Question: I have written a trigger that sends email once a row is performed.
'''
ALTER TRIGGER TR_SendMailOnDataRequest
ON DataRequest
AFTER INSERT
AS
BEGIN
SET NOCOUNT ON;
DECLARE
@DR_Id INT,
@DR_FullName VARCHAR(200),
@DR_Email VARCHAR(200),
@DR_Phone VARCHAR(20),
@UT_Name VARCHAR(50),
@DR_UserTypeOther VARCHAR(50) = NULL,
@D_Name VARCHAR(200),
@DR_RequestDate DATETIME,
@UF_LinkedFiles VARCHAR(MAX),
@DRN_Names VARCHAR(200),
@DR_Description VARCHAR(1200),
@DR_CreatedOn DATETIME,
@analystMailList VARCHAR(MAX),
@tableHtml NVARCHAR(MAX),
@downloadLink VARCHAR(MAX) = N'NONE'
SELECT @DR_Id = MAX(DR_Id) FROM dbo.DataRequest
SELECT
@DR_FullName = DR_FullName,
@DR_Email = DR_Email,
@DR_Phone = DR_Phone,
@UT_Name = UT_Name,
@DR_UserTypeOther = DR_UserTypeOther,
@D_Name = D_Name,
@DR_RequestDate = DR_RequestDate,
@UF_LinkedFiles = UF_LinkedFiles,
@DRN_Names = DRN_Names,
@DR_Description = DR_Description,
@DR_CreatedOn = DR_CreatedOn
FROM
dbo.FN_GetDataRequest(@DR_Id)
SELECT @analystMailList = dbo.FN_GetAnalystsMailList()
IF (LEN(@UF_LinkedFiles) > 0)
BEGIN
SET @downloadLink = N'<a href="http://localhost:8500/workrequest/index.cfm?event=downloads.index&id=' + CAST(@DR_Id AS VARCHAR(10)) + N'&k='+ SUBSTRING(master.dbo.fn_varbintohexstr(HashBytes('SHA', ':be9[Dcv9wF~W!?xx4JO0OXLbZ@0p4+[~z0dO|:U,OF!13^xZb')), 3, 32) + N'">Downloads</a>'
END
SET @tableHTML =
N'<H1>Data Request</H1>' +
N'<UL>' +
N'<LI>Full Name: ' + @UF_LinkedFiles + N'</LI>' +
N'<LI>Email: ' + @DR_Email + N'</LI>' +
N'<LI>Phone: ' + CAST(@DR_Phone AS VARCHAR(20)) + N'</LI>' +
N'<LI>User Type: ' + @UT_Name + N'</LI>' +
N'<LI>User Type Other: ' + COALESCE(@DR_UserTypeOther, N'NONE') + N'</LI>' +
N'<LI>Reuest Date: ' + CONVERT(VARCHAR(20), @DR_RequestDate, 107) + N'</LI>' +
N'<LI>Downloads: ' + @downloadLink + N'</LI>' +
N'</UL>';
BEGIN
EXEC msdb.dbo.sp_send_dbmail
@profile_name = 'Example',
@recipients = 'John Doe<jdoe@example>',
--@recipients = @analystMailList,
@reply_to = @DR_Email,
@subject = 'Email Test',
@body_format = 'HTML',
@body = @tableHtml
END
END
GO
'''
The above trigger is fired when there is a operation on table . After the row insert operation, I take the element generated after the operation and use that as the foreign key, and INSERT other values in a different table. Finally, I use the values from both the tables and create an email to be sent.
I wasn't getting the values from the other tables (e.g. ), so I realized that the is being fired just after the in table but before the in the table, thus no values available when .
So how do I make sure that is fired only after the SPROC that does all the activities in multiple tables has completed the transaction.
Here is the table diagram -

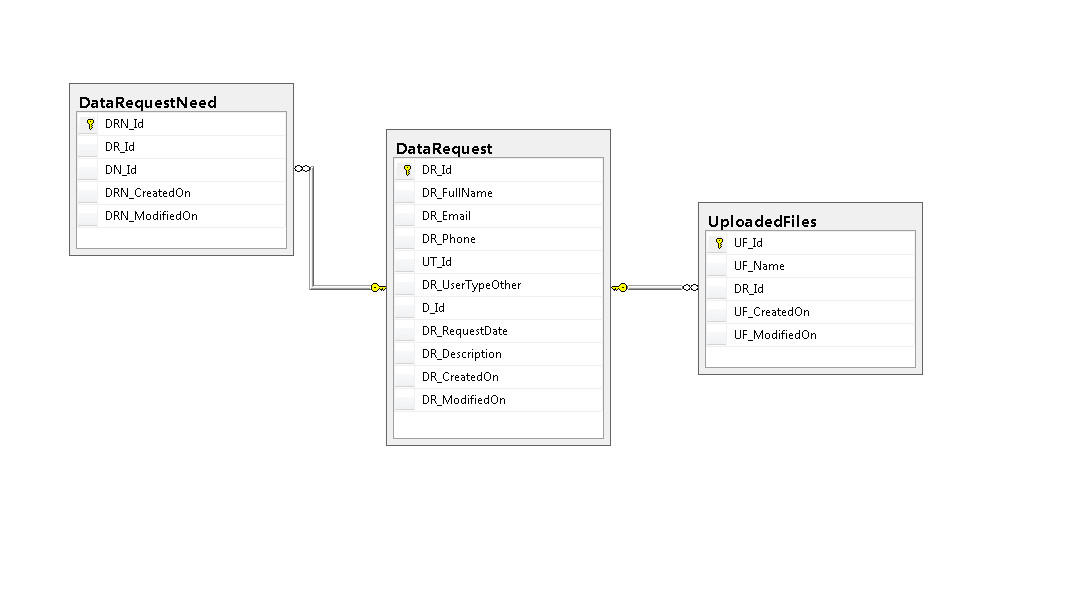
Answer: Instead of using a trigger, I have included the EMAIL SENDING code in the SPROC where rows are being inserted.